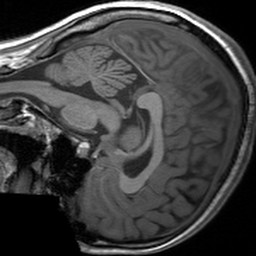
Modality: T1w
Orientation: sagittal
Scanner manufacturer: siemens
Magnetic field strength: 3 T
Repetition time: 1.54 s
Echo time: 0.00234 s